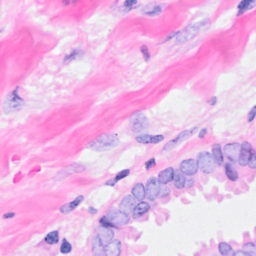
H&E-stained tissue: Breast